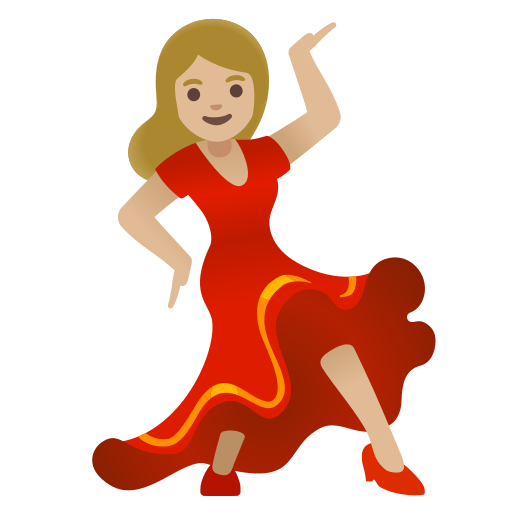
Emoji: 💃🏼